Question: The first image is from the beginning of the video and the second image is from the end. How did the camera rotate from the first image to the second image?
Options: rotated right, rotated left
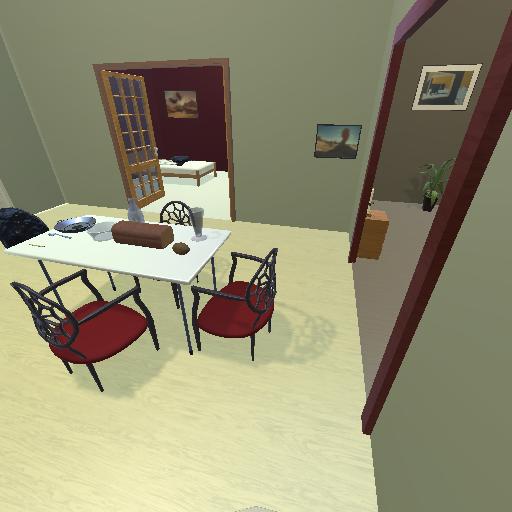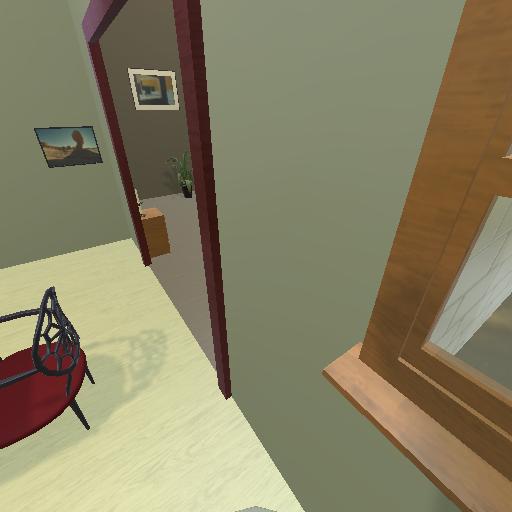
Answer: rotated right